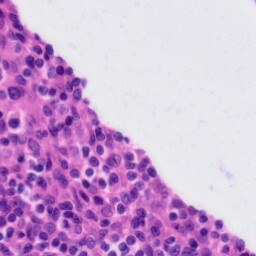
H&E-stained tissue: Tonsil